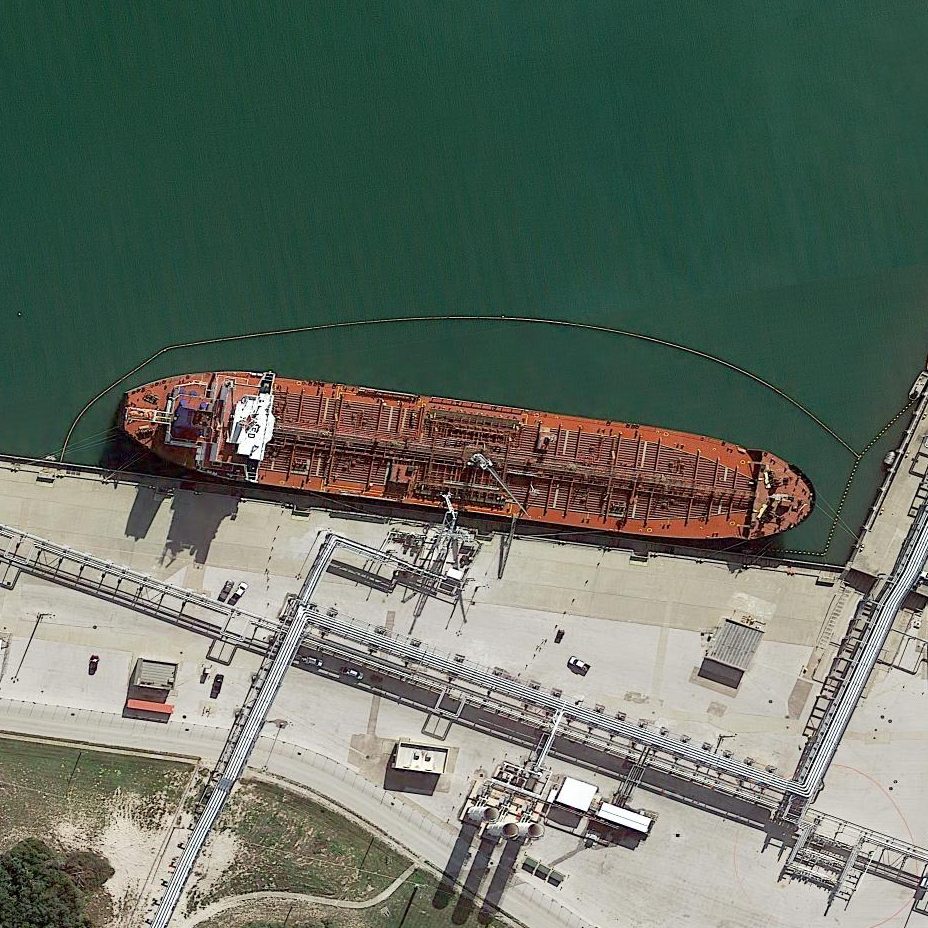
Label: Cargo_ship